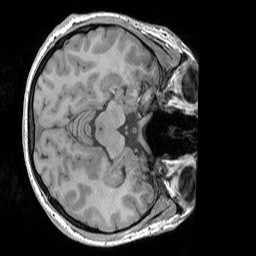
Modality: T1w
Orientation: axial
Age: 24
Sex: female
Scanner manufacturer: siemens
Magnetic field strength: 3 T
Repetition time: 1.83 s
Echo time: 0.00303 s